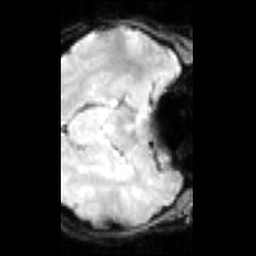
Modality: inplaneT2
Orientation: axial
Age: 18
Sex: male